Question: The red boxes are the items, the grey background is the container:

I have 3 items that I want to display in a container. Please see the included image.
What is the best way to go about this using flexbox? It should be the same on mobile view.
Thanks
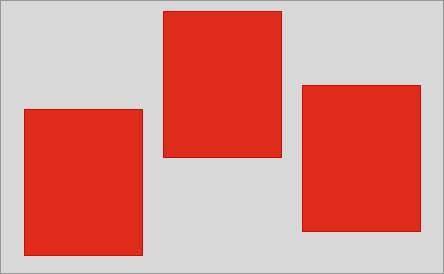
Answer: Use flexbox, with nth-child to change the specific heights of the flex objects.
EX:
'''
//HTML
<div class="container">
<div class="flex"></div>
<div class="flex"></div>
<div class="flex"></div>
</div>
//CSS
.container{
background: #AAA;
border: 1px solid black;
display: flex;
height: 15vw;
width: 20vw;
}
.flex{
background: #F00;
height: 7vw;
margin-left: 1.25vw;
width: 5vw;
}
.flex:nth-child(1){
margin-top: 6vw;
}
.flex:nth-child(2){
margin-top: 1vw;
}
.flex:nth-child(3){
margin-top: 5vw;
}
'''
See an example here:
<URL>